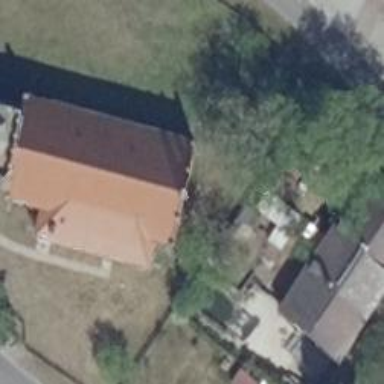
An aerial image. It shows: Beautiful church building.